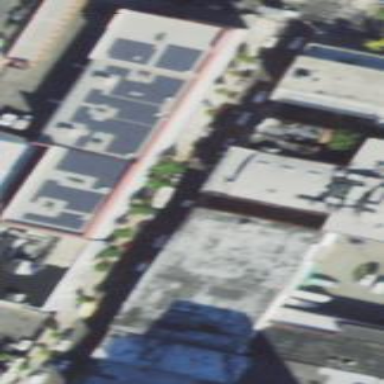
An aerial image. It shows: Storage rental shop located in building.